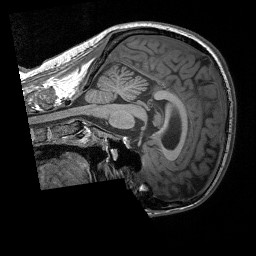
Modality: T1w
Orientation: sagittal
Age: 31
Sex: male
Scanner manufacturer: siemens
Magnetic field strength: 3 T
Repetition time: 1.9 s
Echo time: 0.00252 s